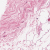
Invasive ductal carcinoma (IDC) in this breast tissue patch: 0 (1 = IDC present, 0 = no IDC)